Question: When I run the following code:
'''
const { dashdash } = require('dashdash');
const options = ....; //it's long so I replace them with ... to let me publish the post.
async function upload_photo() {
const parser = dashdash.createParser({options: options});
const opts = parser.parse(process.env);
const path = opts.imagepath + "\" + opts.imagenumber + "." + opts.imageformat;
console.log("***********"+path+"************" + "\" + opts.imagenumber + "." + opts.imageformat);
const { latitude, longitude, searchQuery } = {
latitude: 0.0,
longitude: 0.0,
// not required
searchQuery: 'place',
};
const mediaLocation = locations[0];
console.log(mediaLocation);
const publishResult = await ig.publish.photo({
file: await readFileAsync(path),
// optional, default ''
caption: 'Delicious food',
});
console.log(publishResult);
}
(async () => {
await login();
await upload_photo();
console.log('Succsess!');
await logout();
})();
'''
But I get the following error:

I searched the whole internet but I find nothing.
How can I solve this?
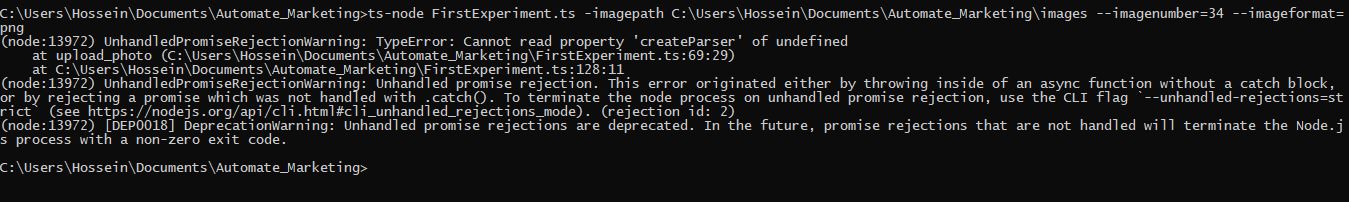
Answer: change
'''
const { dashdash } = require('dashdash');
'''
to
'''
const dashdash = require('dashdash');
'''